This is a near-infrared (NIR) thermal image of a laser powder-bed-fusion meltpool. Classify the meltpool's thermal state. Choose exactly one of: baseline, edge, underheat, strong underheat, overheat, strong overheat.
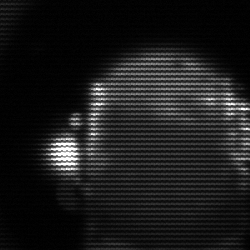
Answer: baseline